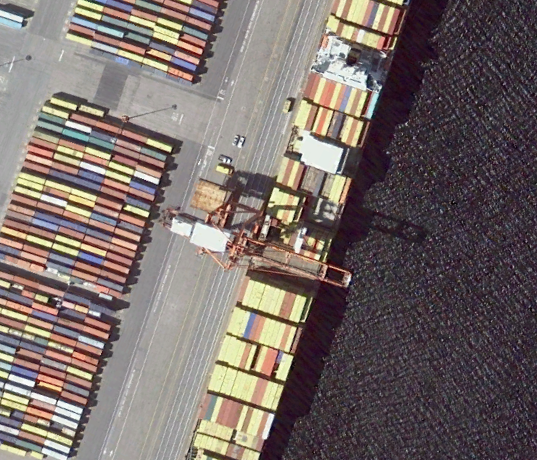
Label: Container_ship